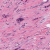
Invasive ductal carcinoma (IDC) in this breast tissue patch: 1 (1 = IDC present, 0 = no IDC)